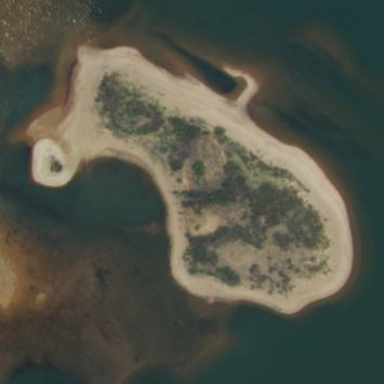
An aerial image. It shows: Island characterized by bare rock formations.